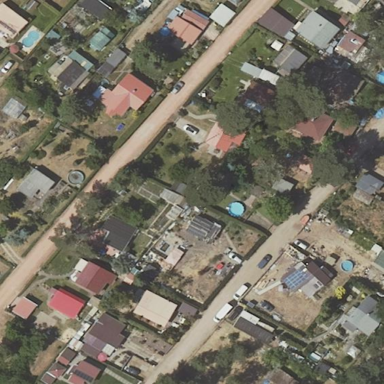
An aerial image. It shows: Residential area.